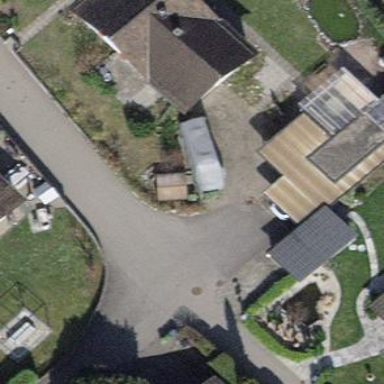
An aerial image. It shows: Group of garages.